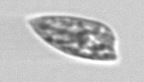
Label: Prorocentrum_dentatum